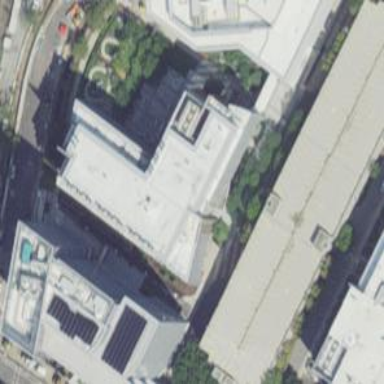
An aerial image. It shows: White flat-roofed office building on campus.